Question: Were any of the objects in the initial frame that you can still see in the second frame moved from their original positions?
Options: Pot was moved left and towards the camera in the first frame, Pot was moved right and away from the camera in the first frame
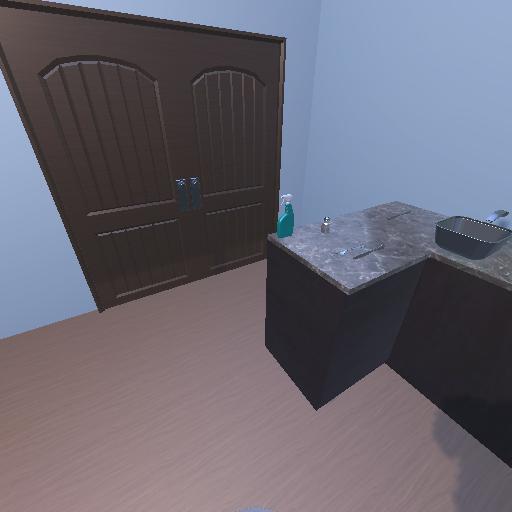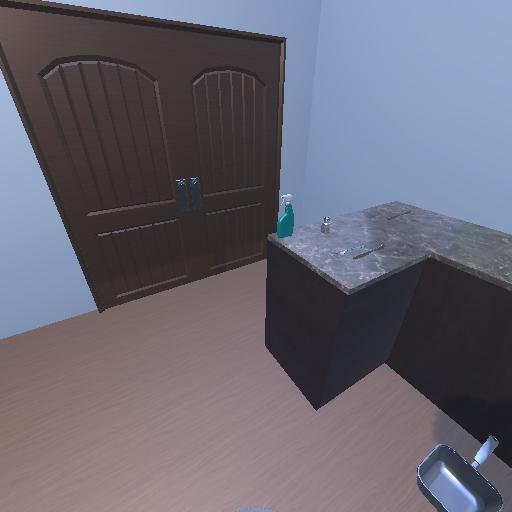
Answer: Pot was moved left and towards the camera in the first frame